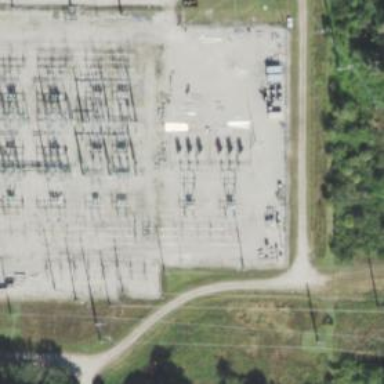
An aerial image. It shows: Switch for power supply.